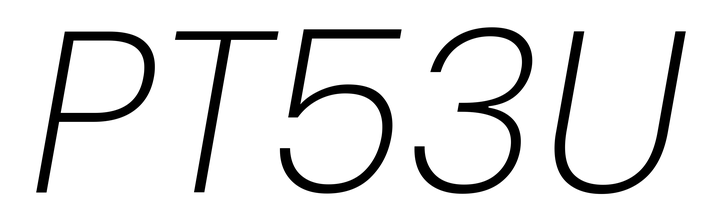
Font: Poppins-ExtraLightItalic